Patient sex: M
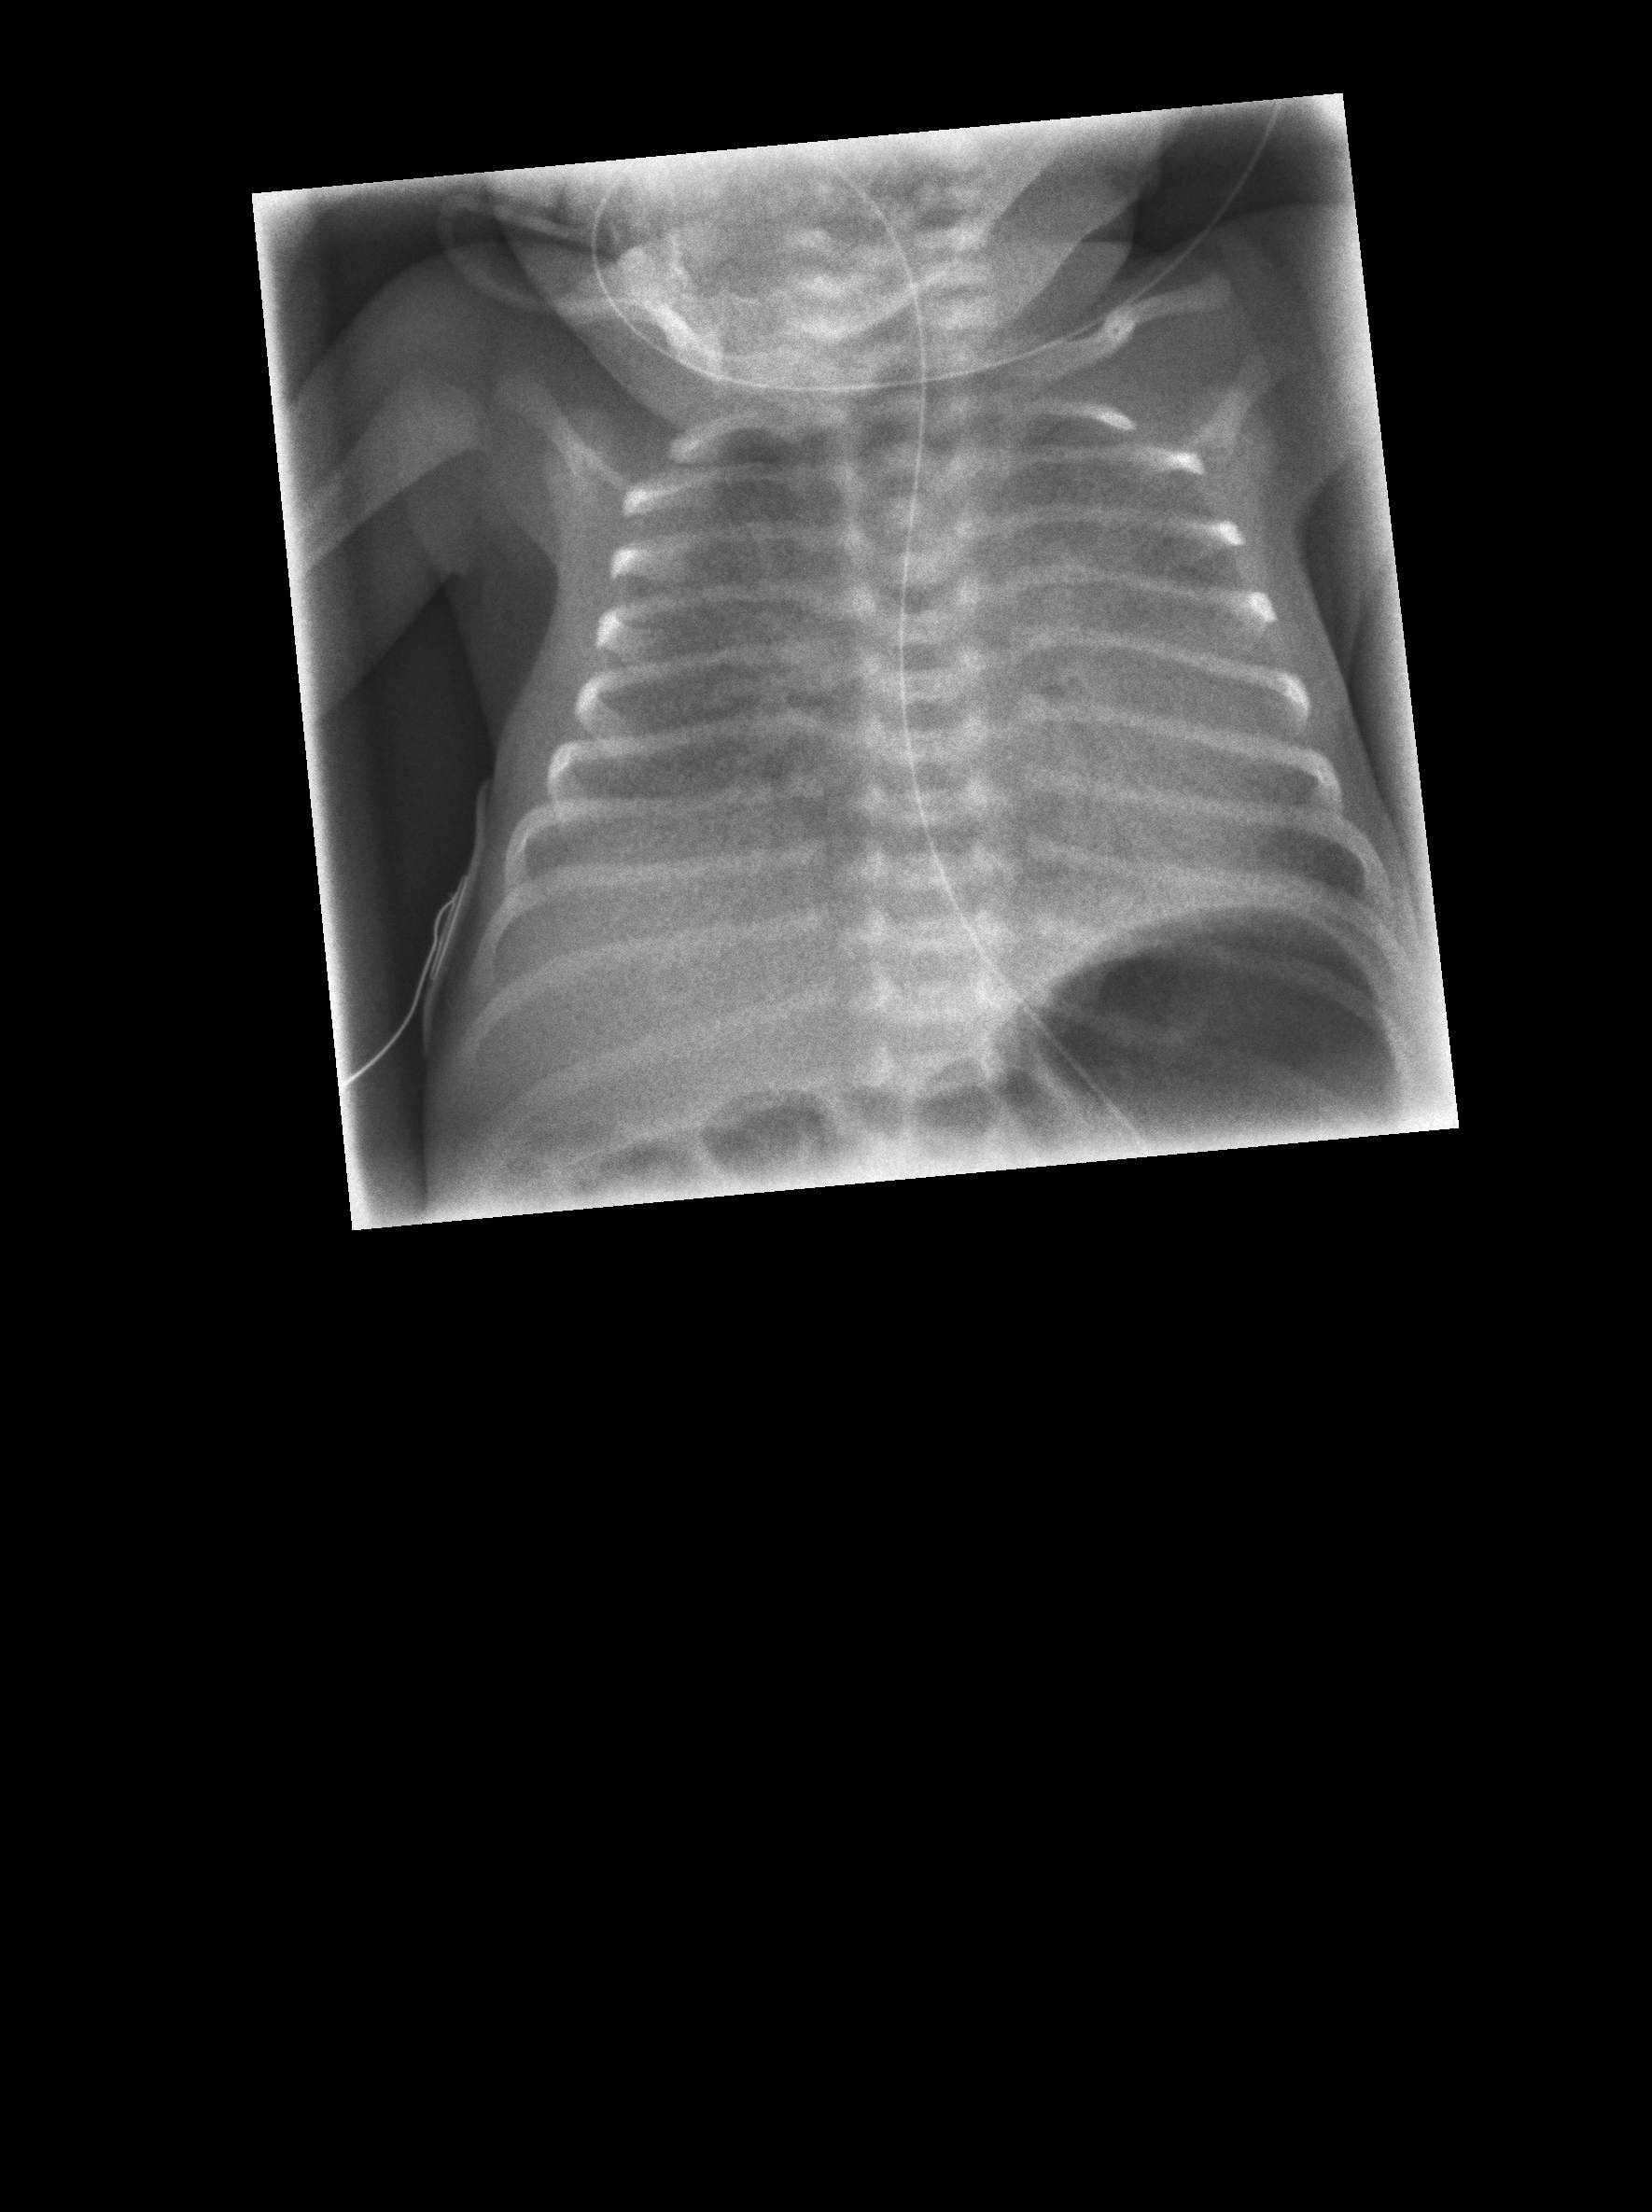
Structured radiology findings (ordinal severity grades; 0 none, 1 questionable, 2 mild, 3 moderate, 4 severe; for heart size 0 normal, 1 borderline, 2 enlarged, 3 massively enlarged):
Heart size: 0
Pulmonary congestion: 0
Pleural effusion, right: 0
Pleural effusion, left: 0
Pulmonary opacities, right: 0
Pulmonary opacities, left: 0
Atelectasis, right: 3
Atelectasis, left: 3